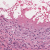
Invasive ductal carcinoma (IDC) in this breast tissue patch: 0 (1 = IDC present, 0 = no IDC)